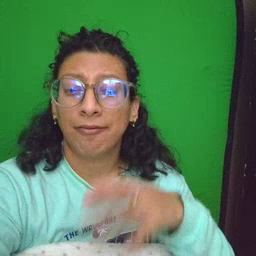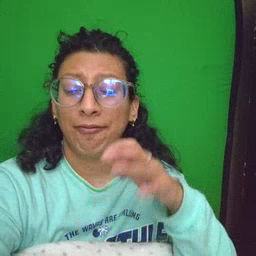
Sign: feet